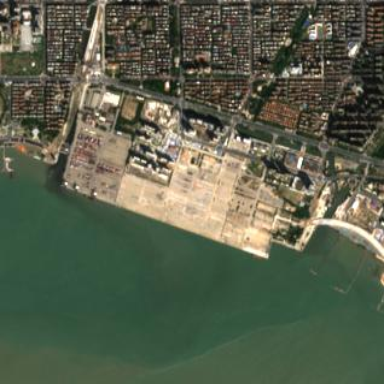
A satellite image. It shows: Industrial area designated as port.